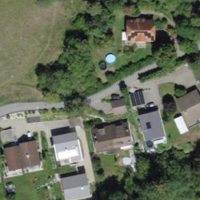
EUNIS habitat code: 55
Species observed at this site:
Euonymus europaeus